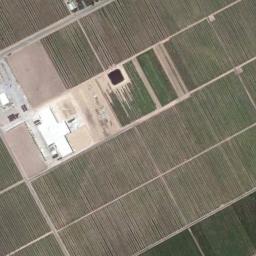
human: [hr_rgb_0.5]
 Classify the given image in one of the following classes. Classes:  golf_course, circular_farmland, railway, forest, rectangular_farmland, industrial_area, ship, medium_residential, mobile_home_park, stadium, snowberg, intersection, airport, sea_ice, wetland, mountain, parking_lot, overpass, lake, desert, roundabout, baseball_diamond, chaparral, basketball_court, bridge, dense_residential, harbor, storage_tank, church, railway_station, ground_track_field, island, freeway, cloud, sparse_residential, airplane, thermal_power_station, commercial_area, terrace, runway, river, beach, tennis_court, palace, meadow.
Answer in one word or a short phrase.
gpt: rectangular_farmland